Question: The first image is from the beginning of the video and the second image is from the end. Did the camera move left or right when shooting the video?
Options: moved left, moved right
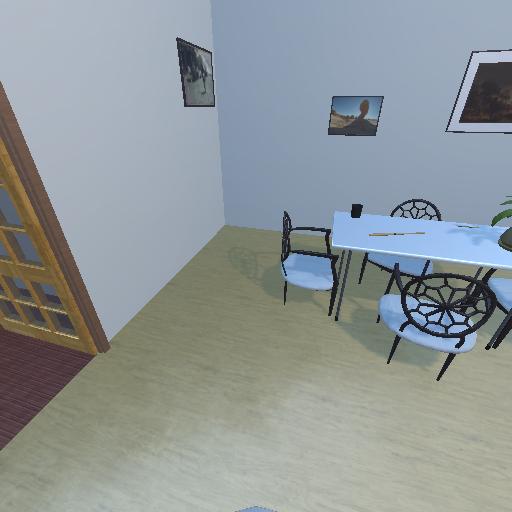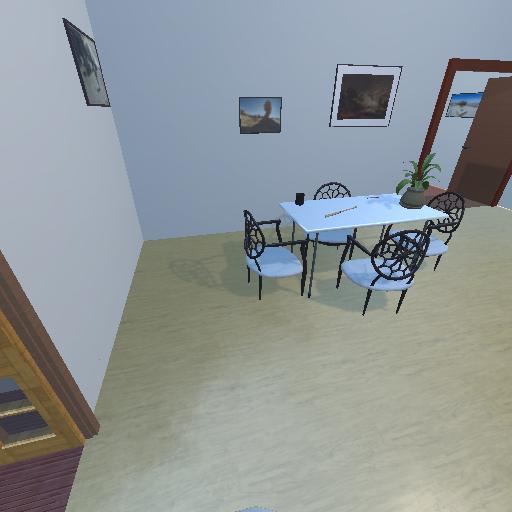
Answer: moved left